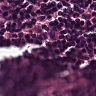
Metastatic tissue present: no